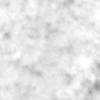
Label: no_change